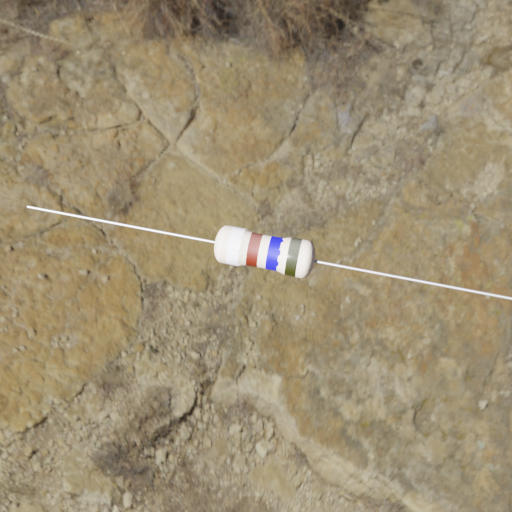
Resistor colour bands (in order): white, brown, blue, black